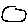
Label: circle